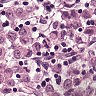
Metastatic tissue present: yes